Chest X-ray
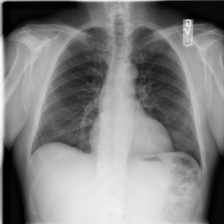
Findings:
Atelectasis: negative
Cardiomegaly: negative
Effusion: negative
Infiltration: negative
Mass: negative
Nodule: negative
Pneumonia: negative
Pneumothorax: negative
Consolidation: negative
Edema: negative
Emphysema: negative
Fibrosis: negative
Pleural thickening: negative
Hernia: negative